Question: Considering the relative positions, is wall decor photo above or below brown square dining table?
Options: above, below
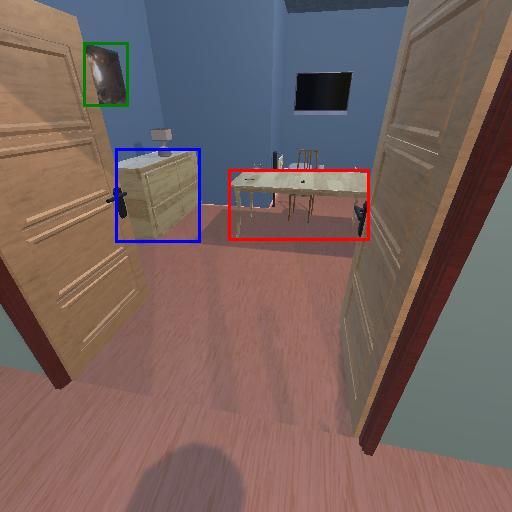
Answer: above